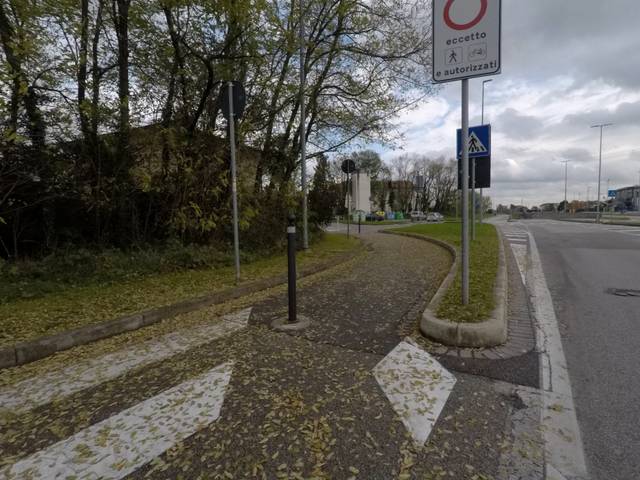
Region: Italy
Coordinates: 46.084, 13.2